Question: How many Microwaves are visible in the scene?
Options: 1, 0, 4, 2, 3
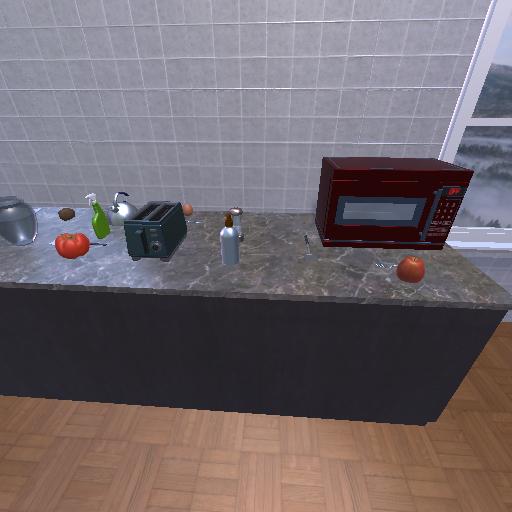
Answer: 1